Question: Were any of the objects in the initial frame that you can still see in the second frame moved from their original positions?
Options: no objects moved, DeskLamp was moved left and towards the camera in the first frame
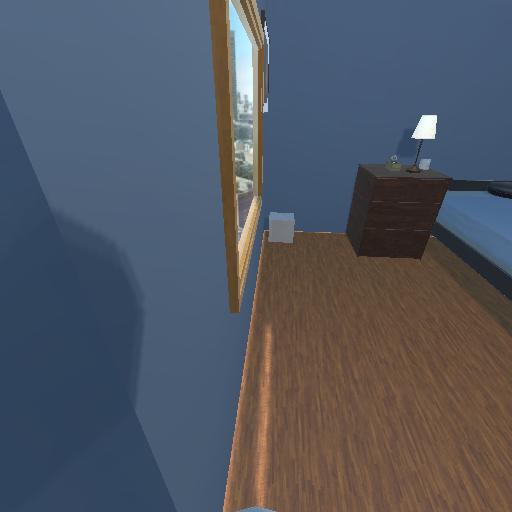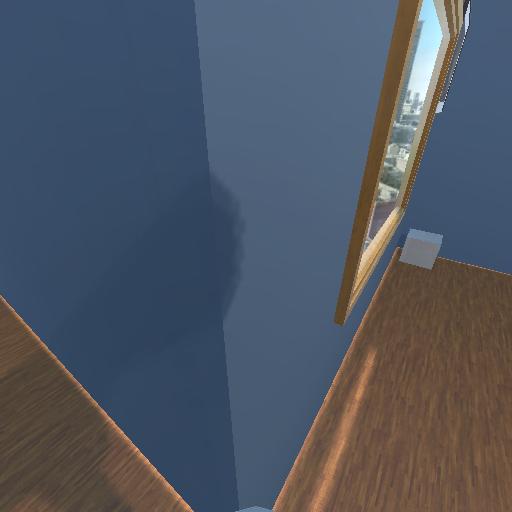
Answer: no objects moved